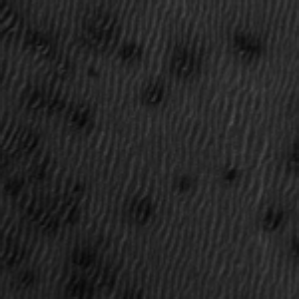
Label: frost